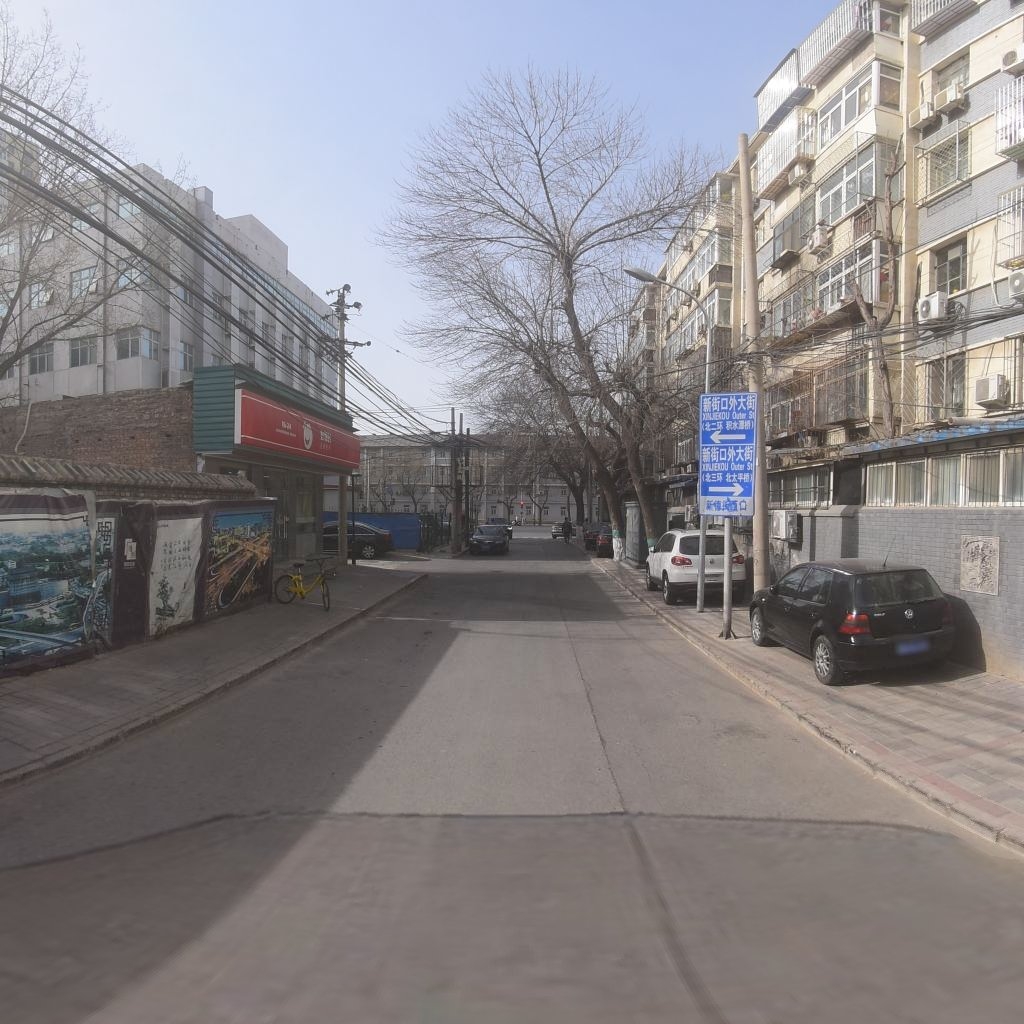
Region: Xicheng
Road damage annotations: longitudinal crack